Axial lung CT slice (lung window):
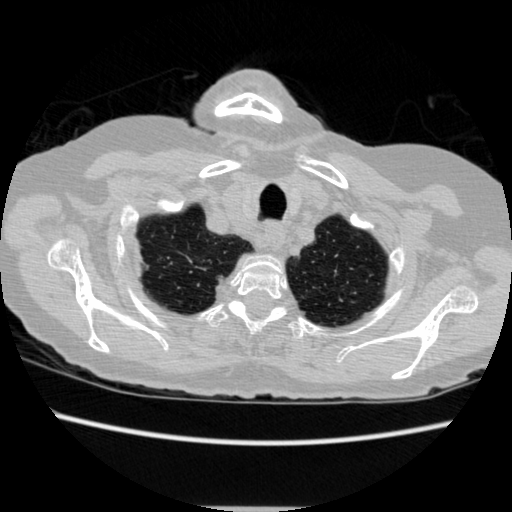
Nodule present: no